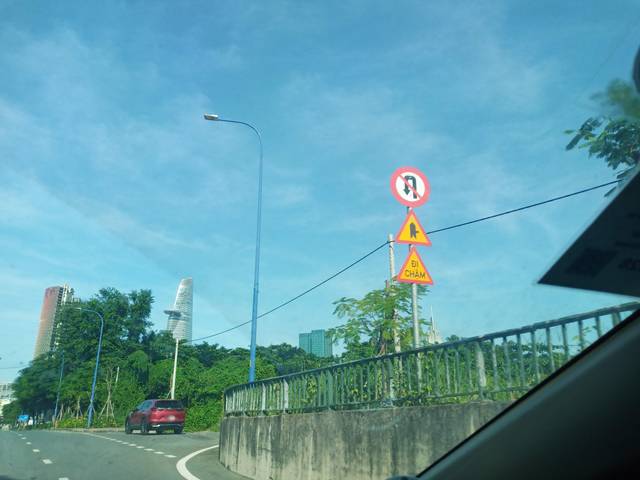
Region: Vietnam
Coordinates: 10.771, 106.713